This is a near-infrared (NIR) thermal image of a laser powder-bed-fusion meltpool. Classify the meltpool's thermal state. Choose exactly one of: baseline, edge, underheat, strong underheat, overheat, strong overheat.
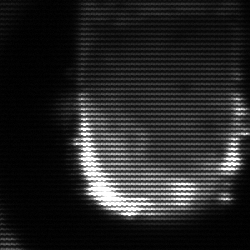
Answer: baseline